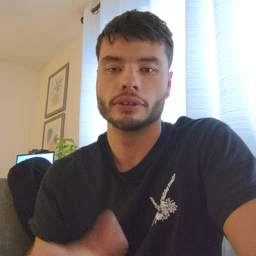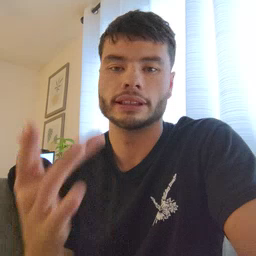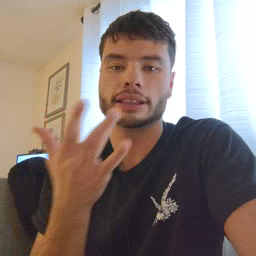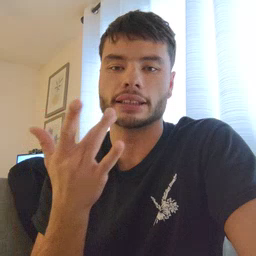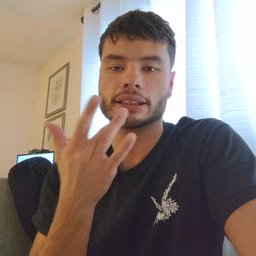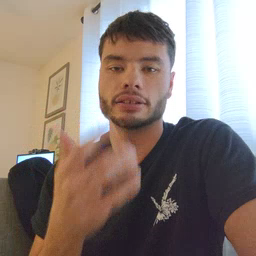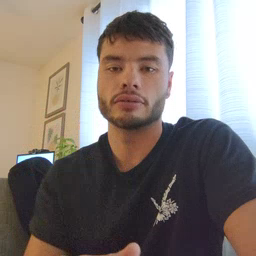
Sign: taste